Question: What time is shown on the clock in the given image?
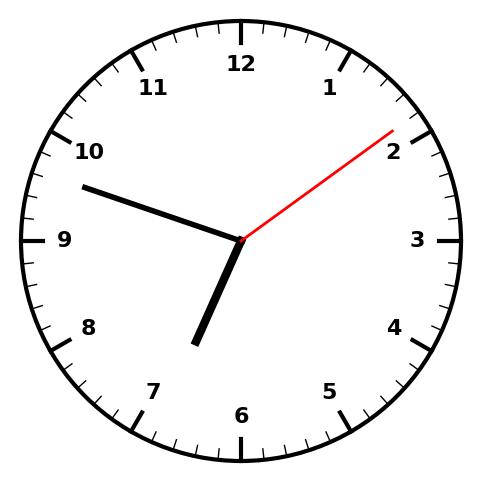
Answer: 06:48:09